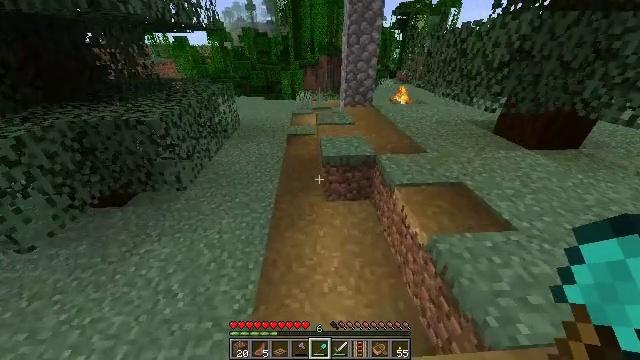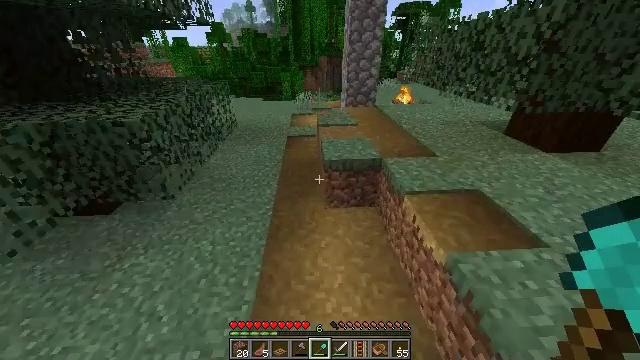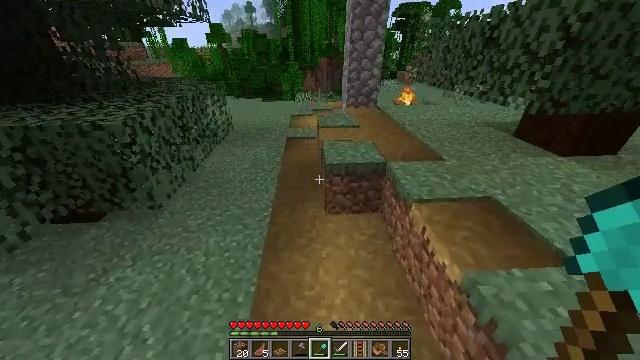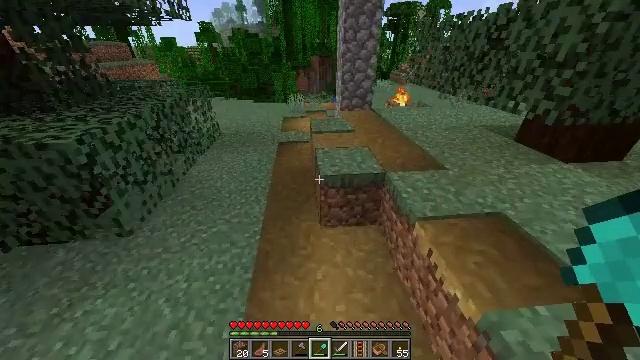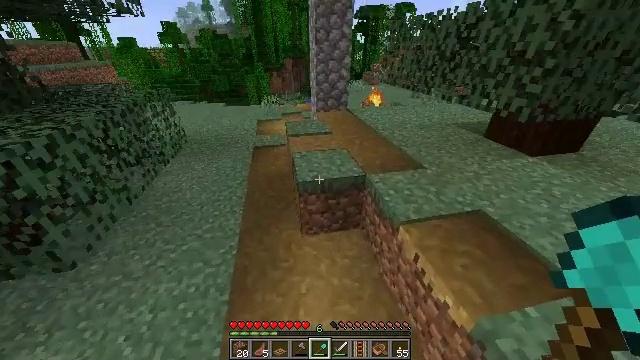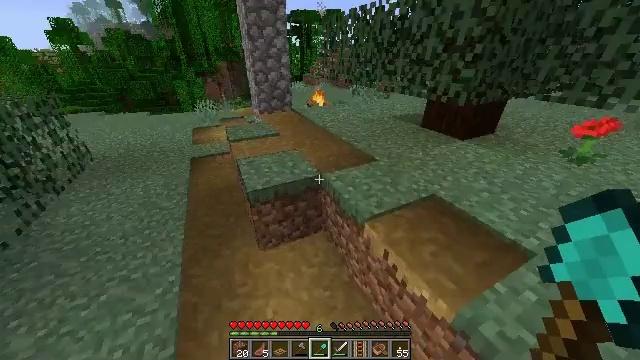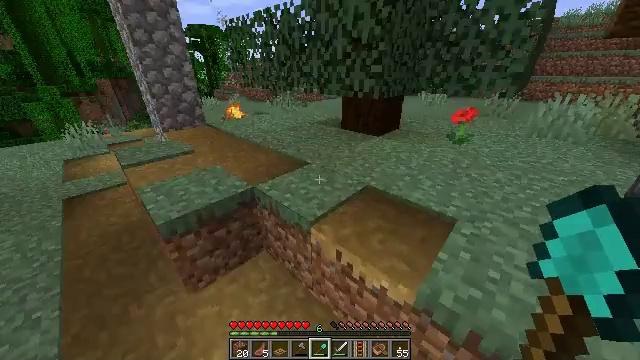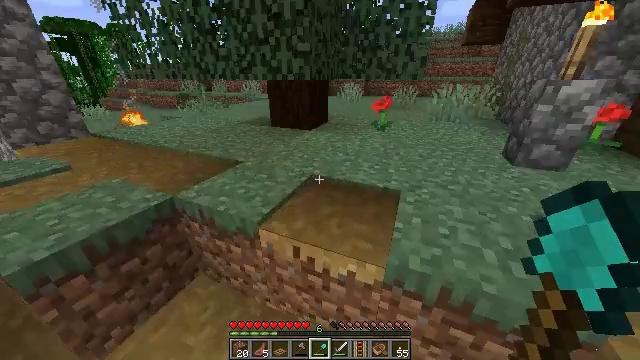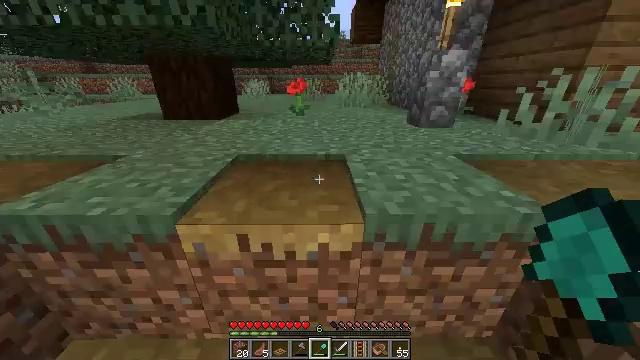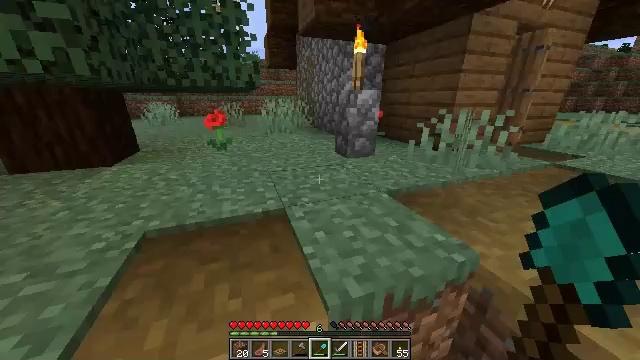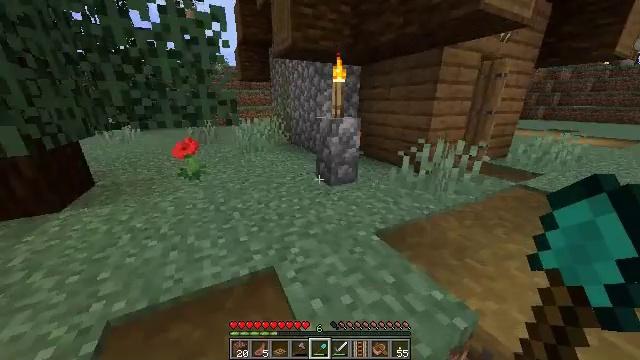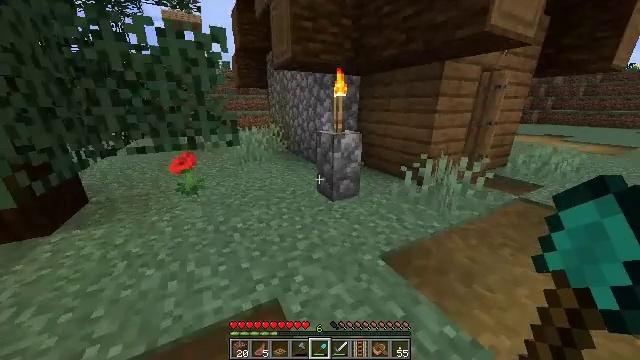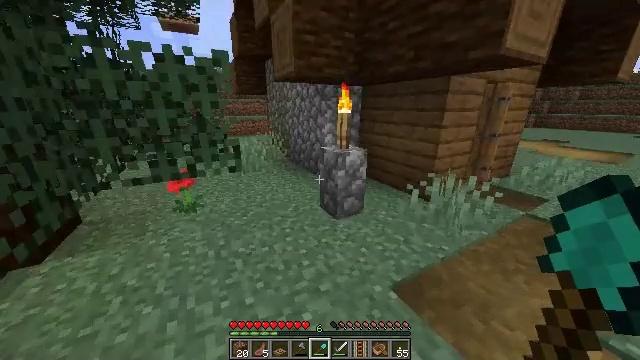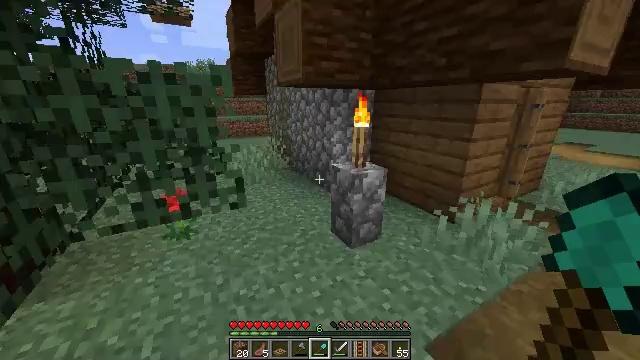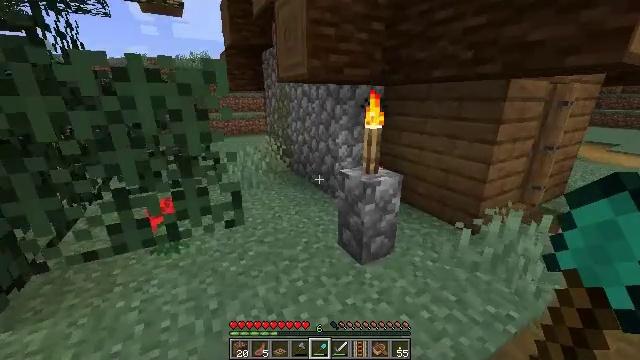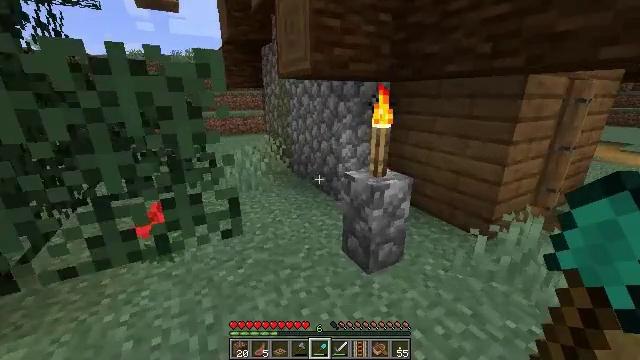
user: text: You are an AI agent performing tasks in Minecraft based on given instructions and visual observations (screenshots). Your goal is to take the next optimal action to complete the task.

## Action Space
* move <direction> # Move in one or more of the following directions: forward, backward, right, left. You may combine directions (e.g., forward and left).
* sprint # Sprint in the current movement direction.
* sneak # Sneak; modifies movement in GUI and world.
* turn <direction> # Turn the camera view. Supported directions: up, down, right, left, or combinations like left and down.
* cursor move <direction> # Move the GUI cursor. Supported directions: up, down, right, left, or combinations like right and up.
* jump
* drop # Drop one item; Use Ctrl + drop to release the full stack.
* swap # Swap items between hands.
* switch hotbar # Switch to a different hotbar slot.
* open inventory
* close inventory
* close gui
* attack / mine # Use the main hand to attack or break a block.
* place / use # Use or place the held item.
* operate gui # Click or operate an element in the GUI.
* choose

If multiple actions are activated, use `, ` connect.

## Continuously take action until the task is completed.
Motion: motion action
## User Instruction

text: Gather poppy from the ground.
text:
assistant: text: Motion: move forward
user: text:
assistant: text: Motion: move forward
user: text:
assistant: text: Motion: move forward, turn right
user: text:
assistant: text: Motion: move forward, turn right
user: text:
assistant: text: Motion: move forward, turn right
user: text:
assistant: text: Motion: move forward, turn right and up
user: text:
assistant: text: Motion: move forward, turn right and up
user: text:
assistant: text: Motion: move forward, turn right and up
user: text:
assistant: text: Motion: move forward, turn right and up, jump
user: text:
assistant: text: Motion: move forward, turn right and up, jump
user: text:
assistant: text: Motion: move forward, jump
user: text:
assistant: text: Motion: move forward, jump
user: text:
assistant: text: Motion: move forward
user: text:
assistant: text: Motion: move forward and move right
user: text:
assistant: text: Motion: move forward and move right
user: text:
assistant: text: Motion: move forward and move right
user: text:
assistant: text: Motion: move forward and move right, turn left
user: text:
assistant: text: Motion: move forward and move right, turn left
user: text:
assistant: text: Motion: move forward and move right, turn left and down
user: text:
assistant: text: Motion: move forward, turn left
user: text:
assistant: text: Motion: move forward, turn left
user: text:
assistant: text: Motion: move forward, turn left and down
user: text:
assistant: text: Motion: move forward, turn left and down
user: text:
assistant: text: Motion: move forward, turn left
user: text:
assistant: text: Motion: turn left and down
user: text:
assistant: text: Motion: turn left and down
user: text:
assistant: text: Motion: turn left and down
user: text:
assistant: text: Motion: turn left and down
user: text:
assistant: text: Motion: turn left and down
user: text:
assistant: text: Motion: turn down